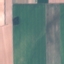
Label: AnnualCrop